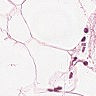
Metastatic tissue present: no